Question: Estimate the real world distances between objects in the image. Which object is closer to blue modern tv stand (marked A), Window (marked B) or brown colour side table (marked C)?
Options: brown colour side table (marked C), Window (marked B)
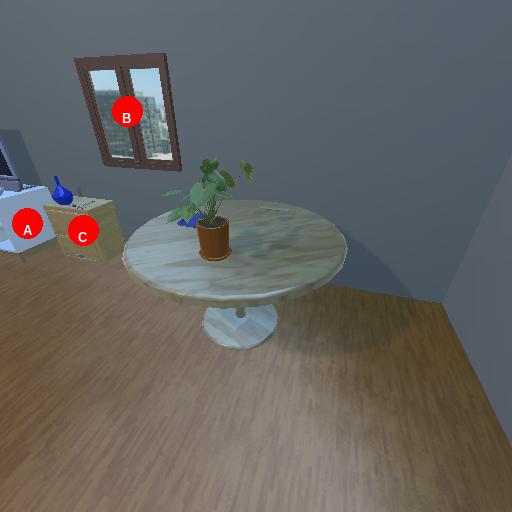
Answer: brown colour side table (marked C)